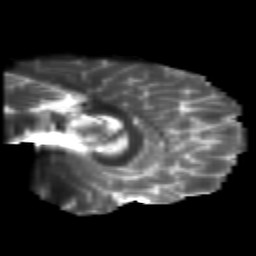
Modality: T2w
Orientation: sagittal
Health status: healthy
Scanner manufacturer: siemens
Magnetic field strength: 3 T
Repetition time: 10 s
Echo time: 0.092 s